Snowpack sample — Snodgrass Mountain, Crested Butte, Colorado (2/4/25, 12:06 PM MST)
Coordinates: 38.923, -106.968
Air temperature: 35 °F
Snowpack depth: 80 cm
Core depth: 50 cm
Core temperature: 30.2 °F
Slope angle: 14°, slope face: 78°
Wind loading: low
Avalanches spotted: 0
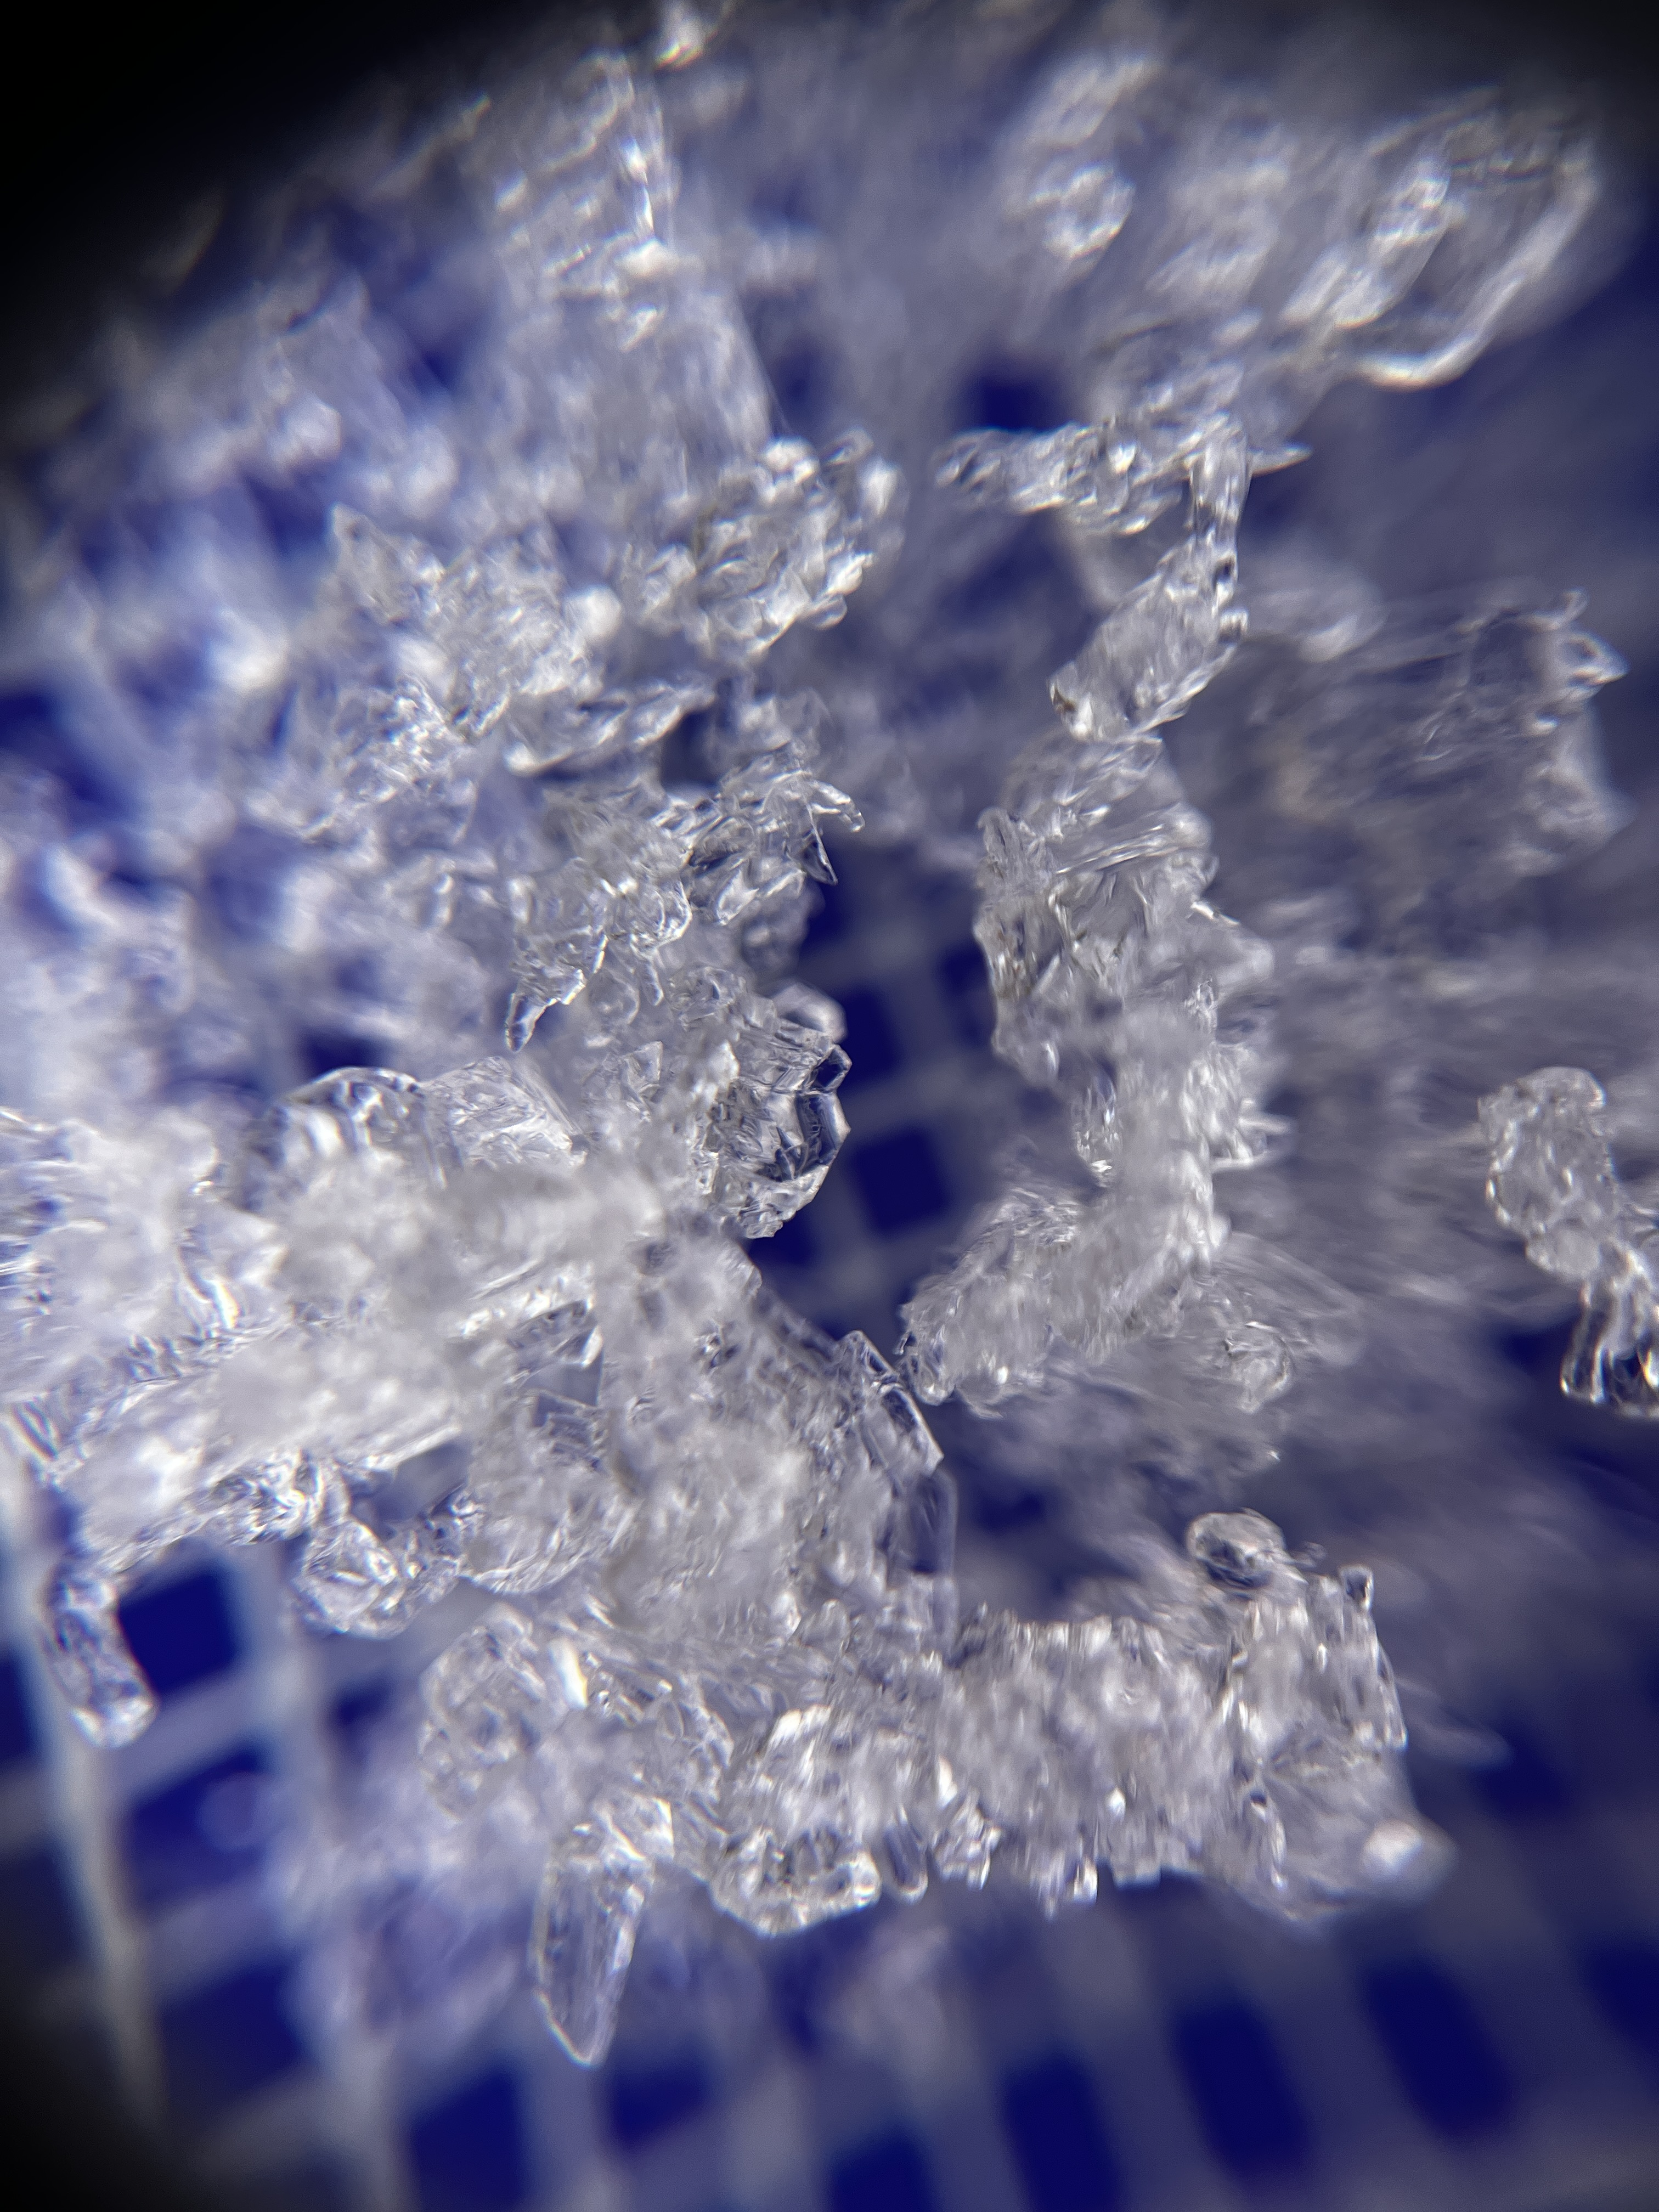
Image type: magnified_profile
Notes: No avalanches nearby, unusually warm weather for the last month reported by residents, Collected 25 yards from treeline